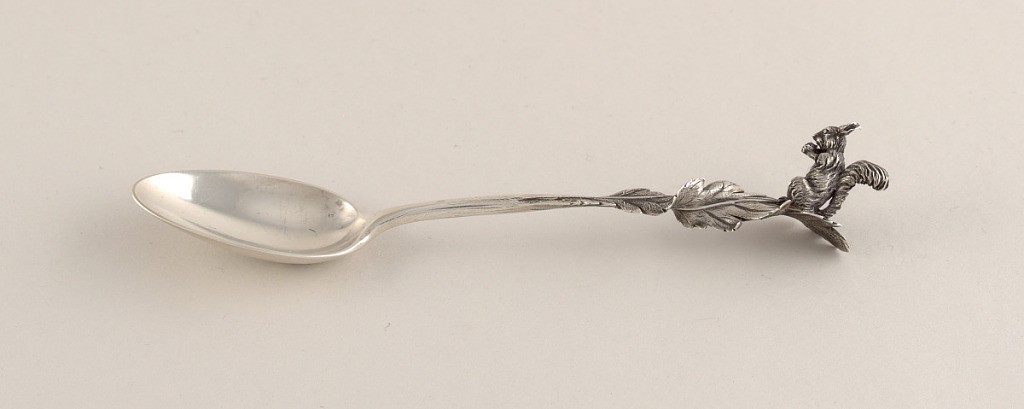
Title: Demitasse Spoon with a Squirrel
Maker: Charles Victor Gibert, French
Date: ca. 1890
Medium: silver
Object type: spoon
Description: Oval bowl with plain narrow stem. Stem continues to form twisted leaf. Large squirrel with nut in hand applied sitting upright at edge of leaf terminal.